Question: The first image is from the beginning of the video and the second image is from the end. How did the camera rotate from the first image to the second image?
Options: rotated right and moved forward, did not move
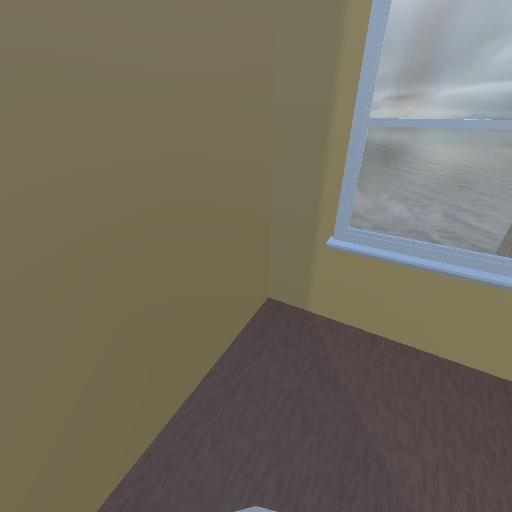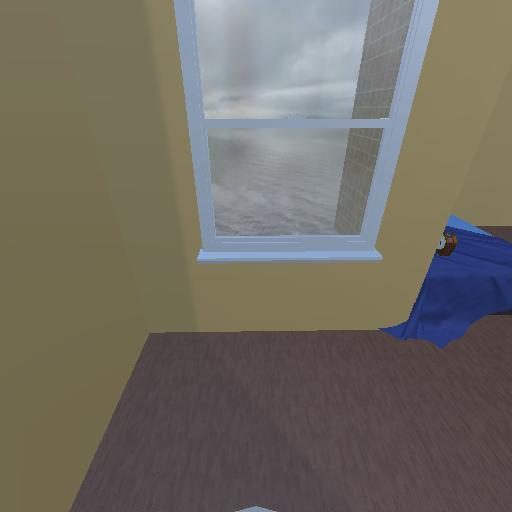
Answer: rotated right and moved forward